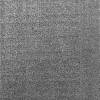
Atmospheric dust classification: dusty